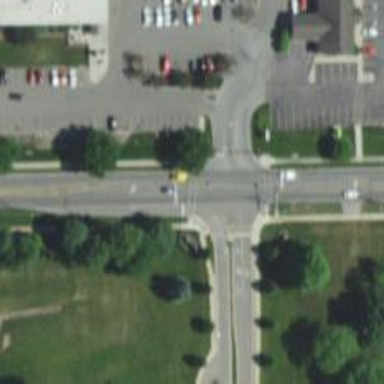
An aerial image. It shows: Marked crossing on footway.